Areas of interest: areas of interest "Tiyuchang Road Institute Family Dependents' Courtyard"
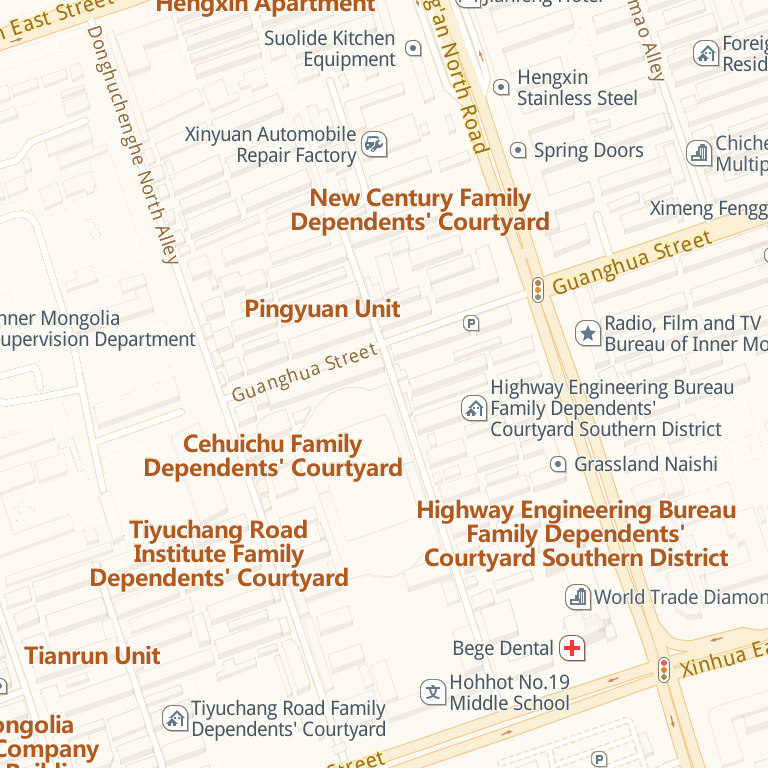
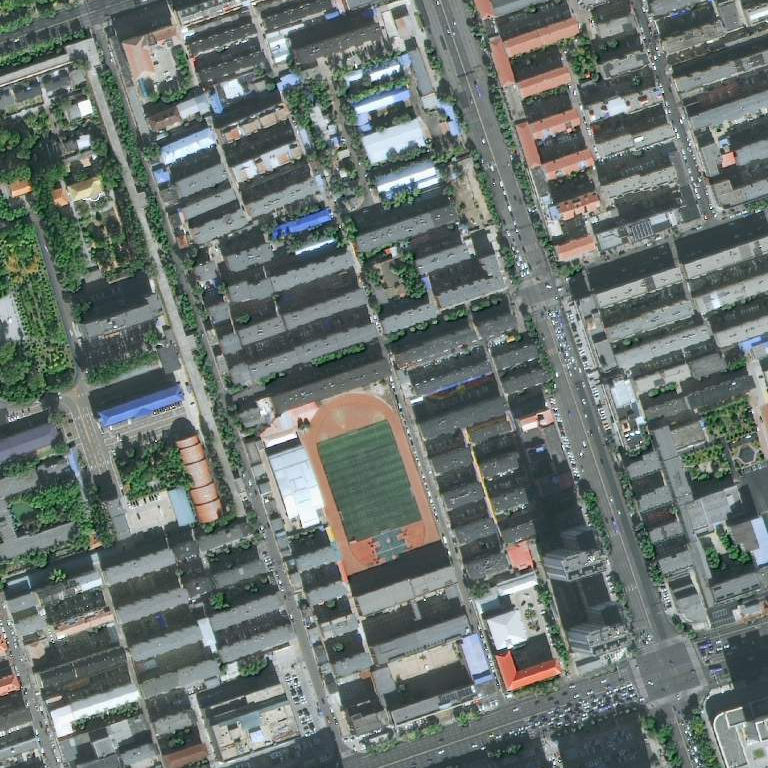